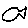
Label: fish